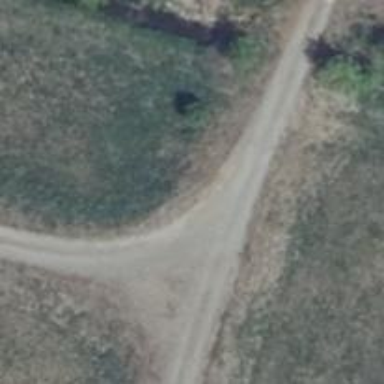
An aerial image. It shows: Gravel track with grade4 tracktype.